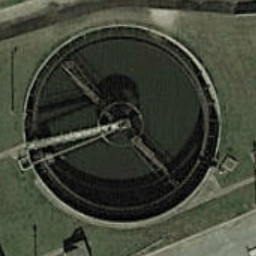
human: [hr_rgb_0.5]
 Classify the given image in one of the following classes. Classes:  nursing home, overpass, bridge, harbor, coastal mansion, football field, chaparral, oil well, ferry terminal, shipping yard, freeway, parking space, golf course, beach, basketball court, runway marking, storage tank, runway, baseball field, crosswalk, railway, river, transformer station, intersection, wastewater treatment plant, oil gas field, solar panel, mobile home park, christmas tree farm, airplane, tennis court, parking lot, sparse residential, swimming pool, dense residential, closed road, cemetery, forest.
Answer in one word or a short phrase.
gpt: wastewater treatment plant